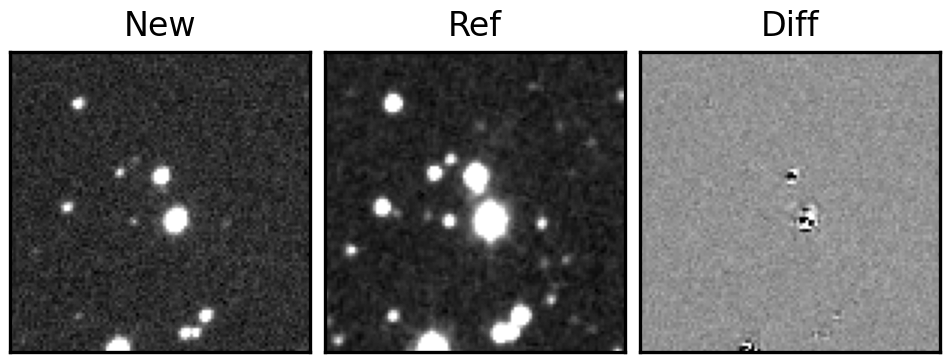
Label: bogus